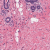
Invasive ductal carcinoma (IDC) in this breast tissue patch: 0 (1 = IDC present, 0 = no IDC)